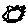
Label: sun